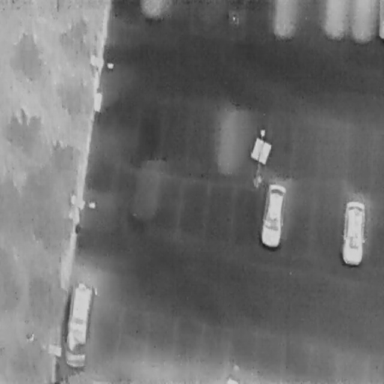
There are three Cars in the infrared image.